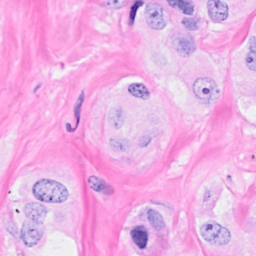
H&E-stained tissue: Breast